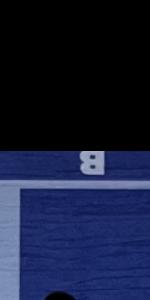
Label: Empty